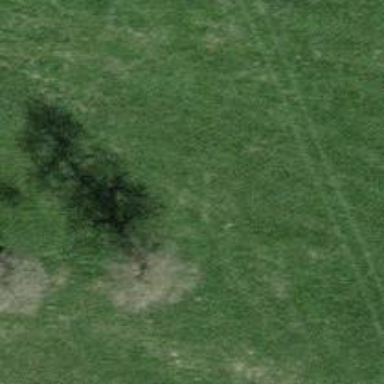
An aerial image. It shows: Single tag "natural: tree."